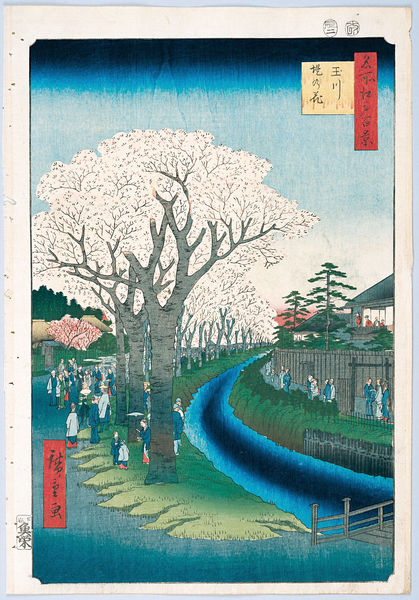
Titel: 100 berühmte Ansichten von Edo
Künstler: Utagawa Hiroshige
Schlagwörter: blau, bäume, fluss, menschen, japan, kirschblüte